Question: Hi friends my project is based on parsing json datas and displaying in screen. i have done parsing datas and every other stuffs. and am using storyboards in my project. now my problem is. I have a task where I need to authenticate for loading 'viewController' on clicking from 'tableViewCell'. 'if row 6 has been clicked it has to check nsuserdefaults if its null its has ridriect to login page. if login success it has to load a recpective page of row 6'. As shown in above screen
i cant able to load login screen on clicking tableviewcell when i click it shows this error:
'''
2014-02-24 10:26:24.775 RT[751:c07] -[RTLoginViewController topViewController]: unrecognized selector sent to instance 0x8dc4510
2014-02-24 10:26:24.776 RT[751:c07] *** Terminating app due to uncaught exception 'NSInvalidArgumentException', reason: '-[RTLoginViewController topViewController]: unrecognized selector sent to instance 0x8dc4510'
*** First throw call stack:
(0x2513012 0x2338e7e 0x259e4bd 0x2502bbc 0x250294e 0x24d9e 0x607285 0x6074ed 0x10115b3 0x24d2376 0x24d1e06 0x24b9a82 0x24b8f44 0x24b8e1b 0x2f937e3 0x2f93668 0x557ffc 0x297d 0x28a5 0x1)
libc++abi.dylib: terminate called throwing an exception
(lldb)
'''
I used this code to load LoginviewController onclicking tableviewcell also am using navigationController
'''
- (void)tableView:(UITableView *)tableView didSelectRowAtIndexPath:(NSIndexPath *)indexPath{
if(indexPath.section == 0) {
if(indexPath.row == 8) {
NSUserDefaults *defaults = [NSUserDefaults standardUserDefaults];
if ([defaults objectForKey:@"firstname"] ==NULL && [defaults objectForKey:@"lastname"]==NULL) {
UIStoryboard *storyboard = [UIStoryboard storyboardWithName:@"MainStoryboard_iPhone" bundle:nil];
// Get instance of initial Viewcontroller from storyboard
UINavigationController *navController = [storyboard instantiateViewControllerWithIdentifier:@"login_id"];
// Get instance of desired viewcontroller
RTLoginViewController *viewController = navController.viewControllers[0];
//viewController.kApiKey = apikey;
//viewController.kSessionId = sessionid;
//viewController.kToken = token;
[self presentViewController:navController animated:NO completion:nil];
}
}
}
}
'''
Please help me how to do it Thanks in advance
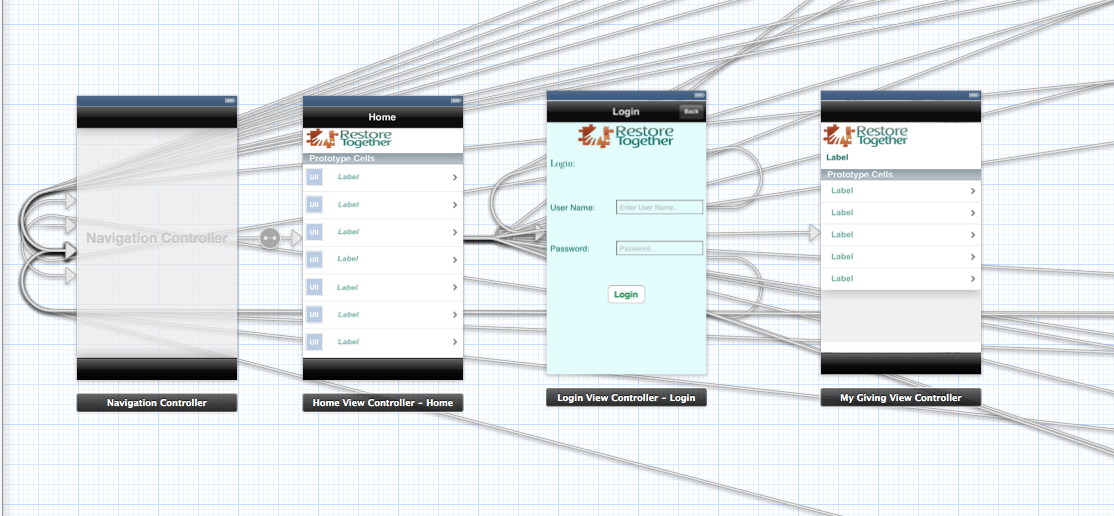
Answer: It is because you are calling 'topViewController' method somewhere in 'RTLoginViewController', or thought the object of 'RTLoginViewController'. It is named incorrectly somewhere in .h or doesn't exist.
Edit 1 :
'''
- (void)prepareForSegue:(UIStoryboardSegue *)segue sender:(id)sender
{
if ([[segue identifier] isEqualToString:@"DetailGrandComptes"])
{
MyViewController *destination = [segue destinationViewController];
destination.a = 6 ;
}
}
'''